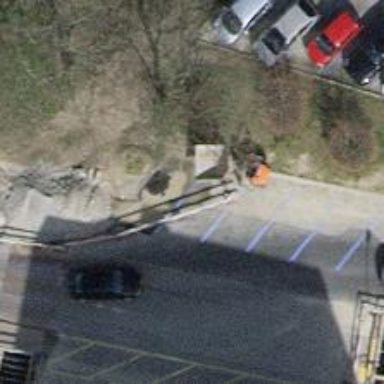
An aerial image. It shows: Asphalt sidewalk leading to platform for public transport.